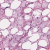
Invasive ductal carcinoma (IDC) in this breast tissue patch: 0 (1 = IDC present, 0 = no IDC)